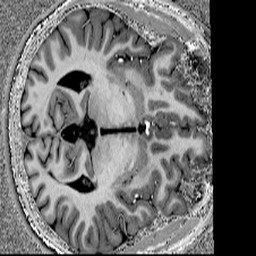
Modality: UNIT1
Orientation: axial
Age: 28
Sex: male
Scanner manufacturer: siemens
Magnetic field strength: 7 T
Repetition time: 4.49 s
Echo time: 0.00227 s